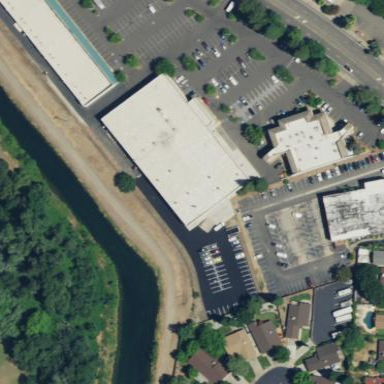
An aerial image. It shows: Commercial building.